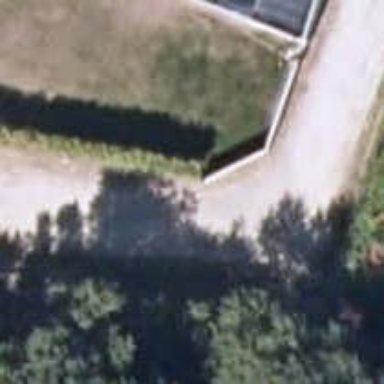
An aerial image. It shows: Fence.